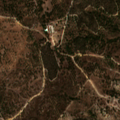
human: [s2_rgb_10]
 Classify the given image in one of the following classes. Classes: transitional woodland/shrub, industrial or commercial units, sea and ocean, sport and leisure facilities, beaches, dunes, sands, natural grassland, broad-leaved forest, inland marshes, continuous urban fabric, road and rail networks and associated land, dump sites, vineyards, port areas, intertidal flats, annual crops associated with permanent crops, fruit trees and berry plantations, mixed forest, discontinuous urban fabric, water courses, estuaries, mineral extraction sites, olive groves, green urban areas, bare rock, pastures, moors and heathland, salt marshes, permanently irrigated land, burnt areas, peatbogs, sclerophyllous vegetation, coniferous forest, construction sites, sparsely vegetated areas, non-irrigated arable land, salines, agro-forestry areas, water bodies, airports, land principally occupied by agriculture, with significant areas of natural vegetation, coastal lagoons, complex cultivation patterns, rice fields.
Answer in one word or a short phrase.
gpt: broad-leaved forest